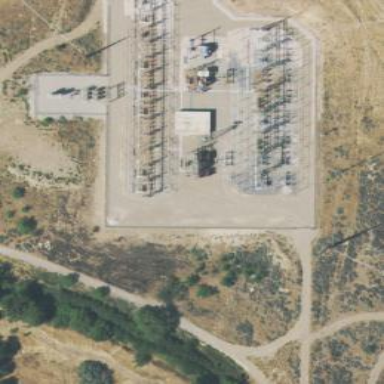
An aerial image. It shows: Power substation.